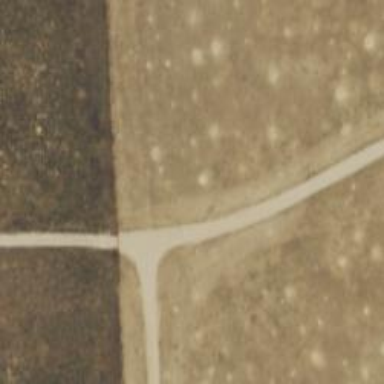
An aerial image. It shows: Road leading to wind farm area designated for service vehicles.